Question: I am working on iPhone application.Here I need to get text from the images, after googling I found Tesseract can do that.Its working fine but not getting accurate results.I used <URL> and processed the image but still not getting good results.
'''
Tesseract* tesseract = [[Tesseract alloc] initWithDataPath:@"tessdata" language:@"eng"];
UIImage *selectedImage=[UIImage imageNamed:@"download.jpg"];
[tesseract setImage:selectedImage];
ImageWrapper *greyScale=Image::createImage(selectedImage, selectedImage.size.width+100, selectedImage.size.height+100);
ImageWrapper *edges = greyScale.image->autoLocalThreshold();
[tesseract setImage:edges.image->toUIImage()];
[tesseract recognize];
NSLog(@"%@", [tesseract recognizedText]);
'''
I used below image for testing.But I am getting results like '.-|llIAT&T JG H109 PM ED ' '" "rr ~ ' ma" mania-J 'E, 'M, 4 ., -_ \ ~ \ Download Image 53.0 KB \ _11.04 PM | Hey | am in buenos aires right 'now. Check out this mm phfllu 111:5 PM |' lam in Budapest on WiF. n is \ maePMu 001d here. ; l 1 . , ' l, . 11.05 PM u, .----; _ | Nice picture. Let me send you an audio nuke. _11 08PM'
How to solve the above issue.If any one worked on it please guide me.Thanks in advance.

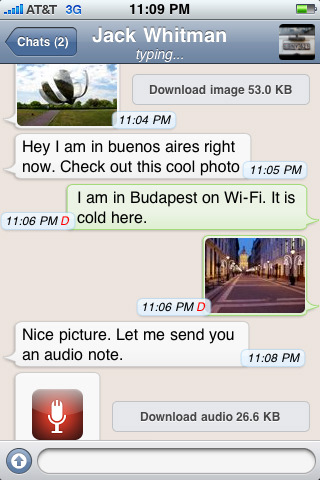
Answer: I tried it to recognise my image with ABBYY Cloud OCR SDK.
Here to solved like this , I tried to extract text and export it in XML format. This format contains recognized text, with structure and parameters which are described with the help of XML. The par tag corresponces to one paragraph of a recognized text. After getting the text from XML you could work with it as you want.
I processed chat screen shots with the following settings:
'''
".../processImage?language=English&profile=documentConversion&exportFormat=xml"
'''
and got the attached XML files. These images are processed correctly, each dialog block is detected as separate paragraph.
Hope the information is helpful.
Thanks to Abbyy OCR SDK team for providing solution.